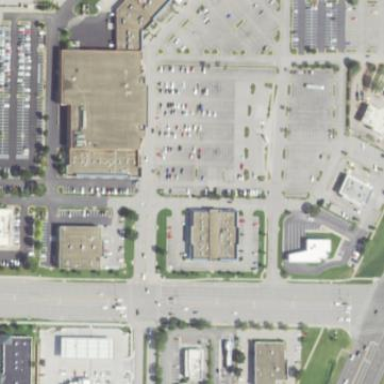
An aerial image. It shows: Retail area.